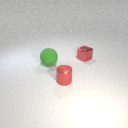
small red metal cylinder to the left of small red metal cube